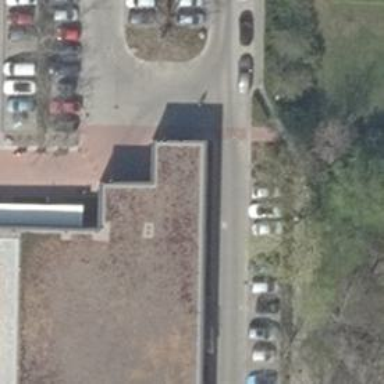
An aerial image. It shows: Multi-storey parking entrance.